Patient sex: F
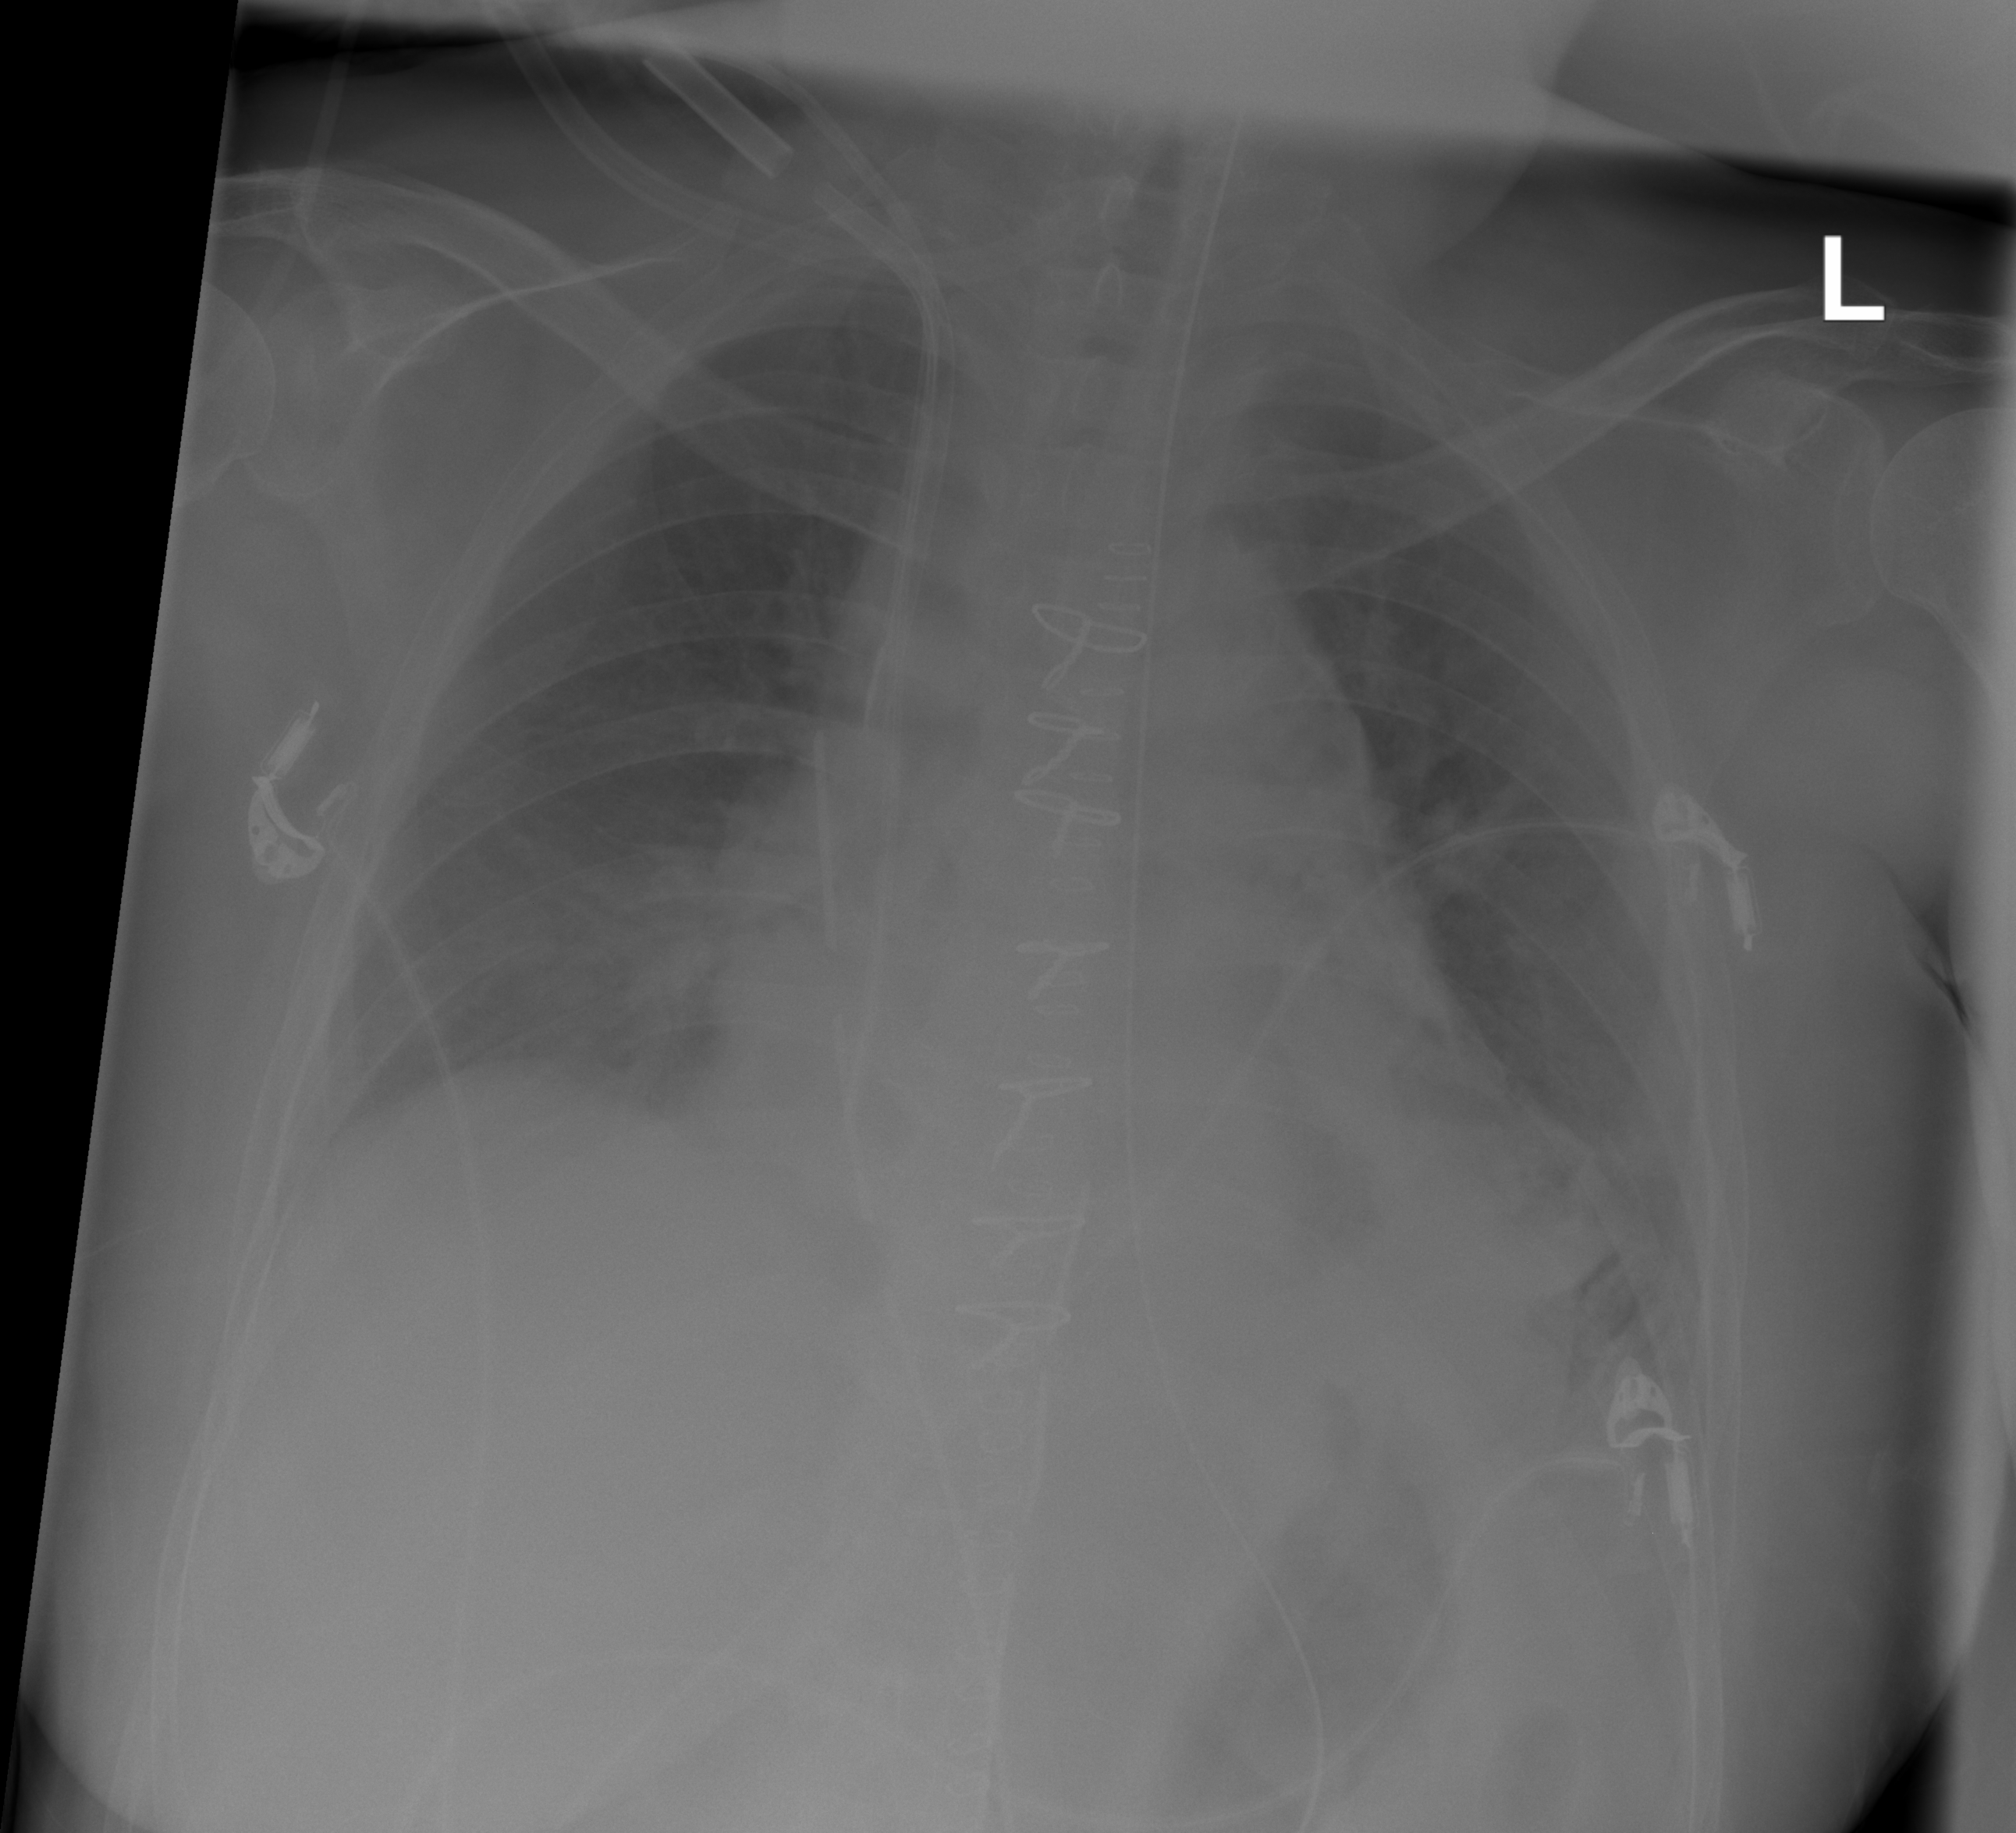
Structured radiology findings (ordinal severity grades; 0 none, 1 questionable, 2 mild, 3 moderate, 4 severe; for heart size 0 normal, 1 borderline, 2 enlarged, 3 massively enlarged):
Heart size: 2
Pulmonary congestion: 0
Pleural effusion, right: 2
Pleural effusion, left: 2
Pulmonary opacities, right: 2
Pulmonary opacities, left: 0
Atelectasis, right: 0
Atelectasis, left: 2